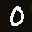
Label: 0